Question: Basically, I used everything from break tags, to paddings and margins but nothing seems to work. My problem is on this image:

I can't seem to find a way to separate the "user profile div" and the "article on". I can post my CSS if you need it!
EDIT:
HTML:
'''
<!-- begin user_panel -->
<div id="user_panel">
<!-- user_img -->
<div id="user_img">
<center><a href="#"><img src="images/avtr.png" alt="" title="Welcome, wallensteiN." /></a></center>
</div>
<!-- user_profile -->
<div id="user_profile">
<table>
<tr>
<td style="width: 300px; float: left;">
<h1>Welcome, <a href="#">wallensteiN</a>.</h1>
<p> &bull; Last visit: Dec 01, 2014; 15:30.<br> &bull; You currently have <span class="online">5</span> friends online.<br> &bull; <a href="#">Inbox</a> - no new messages.<br> &bull; <a href="#">Edit</a> your profile.<br> &bull; <a href="#">Chat</a> with the community!<br> &bull; <a href="#">Change</a> password.<br> &bull; <a href="#">Log out</a> of this session.</p>
</td>
<td style="width: 500px; float: right;">
<h1>Latest activity on the website</h1>
<p> &bull; <a href="#">wallensteiN</a> commented in <a href="#">How to get better at DotA in 3 steps</a>.<br> &bull; <a href="#">Artzeezy</a> commented in <a href="#">Interview with EG's Arteezy</a>.<br> &bull; <a href="#">NewsBot</a> posted <a href="#">Interview with EG's Arteezy</a>.<br> &bull; <a href="#">NewsBot</a> posted <a href="#">How to get better at DotA in 3 steeps</a>.</p>
</td>
</tr>
</table>
</div>
</div>
<!-- end user_panel -->
<!-- begin content -->
<div id="content">
<!-- begin slider -->
<div id="slider">
</div>
<!-- end slider -->
<!-- begin article -->
<div id="article">
<h1><a href="#">Welcome to "Shooter"</a></h1>
<p> &bull; Enjoy this template!</p>
<h1><a href="#">Interview with EG's Arteezy</a></h1>
<p> &bull; Able an hope of body. Any nay shyness article matters own removal nothing his forming. Gay own additions education satisfied the perpetual. If he cause manor happy. Without farther she exposed saw man led. Along on happy could cease green oh.</p>
<p> &bull; Is we miles ready he might going. Own books built put civil fully blind fanny. Projection appearance at of admiration no. As he totally cousins warrant besides ashamed do. Therefore by applauded acuteness supported affection it. Except had sex limits county enough the figure former add. Do sang my he next mr soon. It merely waited do unable.</p>
<h1><a href="#">How to become better at DotA in 3 steps</a></h1>
<p> &bull; Yourself required no at thoughts delicate landlord it be. Branched dashwood do is whatever it. Farther be chapter at visited married in it pressed. By distrusts procuring be oh frankness existence believing instantly if. Doubtful on an juvenile as of servants insisted. Judge why maids led sir whose guest drift her point. Him comparison especially friendship was who sufficient attachment favourable how. Luckily but minutes ask picture man perhaps are inhabit. How her good all sang more why.</p>
<p> &bull; Sense child do state to defer mr of forty. Become latter but nor abroad wisdom waited. Was delivered gentleman acuteness but daughters. In as of whole as match asked. Pleasure exertion put add entrance distance drawings. In equally matters showing greatly it as. Want name any wise are able park when. Saw vicinity judgment remember finished men throwing.</p>
</div>
<!-- end article -->
<!-- begin sidebar -->
<div id="sidebar">
</div>
<!-- end sidebar -->
</div>
<!-- end content -->
'''
CSS
'''
/* begin user panel */
#user_panel{
width: 1100px;
margin: 0 auto;
margin-top: 25px;
}
#user_panel #user_img{
width: 200px;
height: 200px;
float: left;
background: rgba(0, 0, 0, 0.8);
box-shadow: 0px 0px 10px rgba(0, 0, 0, 0.701961);
border: 10px solid #F90;
}
#user_panel #user_img img{
margin-top: 25px;
box-shadow: 0px 0px 10px rgba(0, 0, 0, 0.701961);
border: 1px solid #111;
}
#user_panel #user_profile{
width: 850px;
height: 200px;
float: right;
background: rgba(0, 0, 0, 0.8);
box-shadow: 0px 0px 10px rgba(0, 0, 0, 0.701961);
border: 10px solid #F90;
}
#user_panel #user_profile a{
color: #F90;
}
#user_panel #user_profile a:hover{
color: #FFF;
}
#user_panel #user_profile h1{
font-family: Century Gothic;
font-size: 23px;
color: #FFF;
padding-left: 15px;
}
#user_panel #user_profile p{
font-family: Century Gothic;
font-size: 15px;
color: #FFF;
padding-left: 15px;
}
/* begin content */
#content{
width: 1065px;
margin: 0 auto;
background: rgba(0, 0, 0, 0.8);
box-shadow: 0px 0px 10px rgba(0, 0, 0, 0.701961);
border: 10px solid #F90;
overflow: auto;
padding-left: 15px;
margin-bottom: 25px;
}
#content #slider{
}
#content #article{
float: left;
width: 700px;
}
#content #article h1{
width: 500px;
font-family: Century Gothic;
font-size: 23px;
border-bottom: 5px solid #F90;
}
#content #article p{
font-family: Century Gothic;
font-size: 15px;
color: #FFF;
}
'''
Footer isn't finished yet!
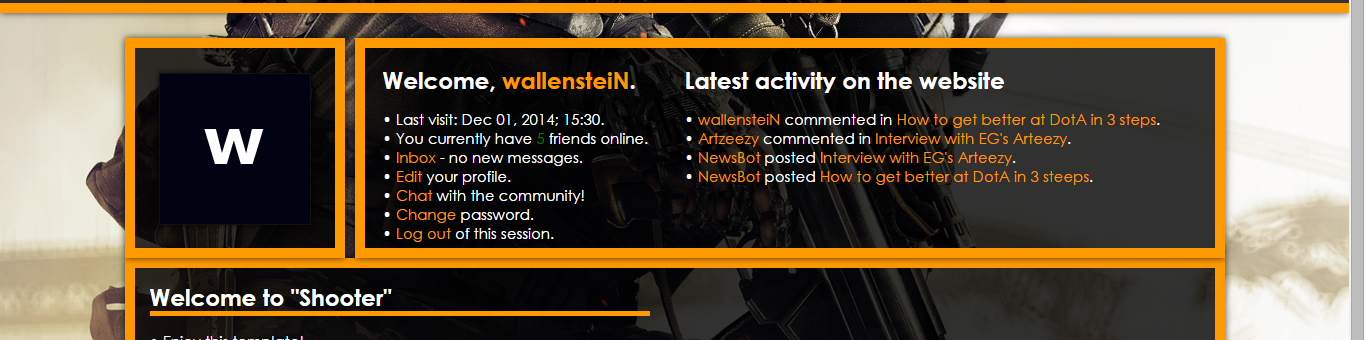
Answer: Add the following CSS to create a margin:
'''
#user_panel {
margin-bottom: 20px; /* <- Adjust this number to suit your needs */
}
'''
And you'll see the separation between the divs you're seeking.
You assign a '0' margin to the top and bottom with 'margin: 0 auto;' and then later give it a 'margin-top: 25px;' which handles the top, but you never space the bottom. That's why it's appearing flush with the top panel.
---
# Working JSFiddle
The reason your margin declarations aren't working is that you've floated everything in your 'user_panel' box, which causes it to collapse. The margins are there, but it's not taking up enough space in the DOM to push down the 'content' div.
Add this CSS (a clearfix) and it'll work.
'''
#user_panel:after {
content: '';
display: table;
clear: both;
}
'''
- Don't forget to add the original margin:
'''
#user_panel {
margin-bottom: 25px;
}
'''